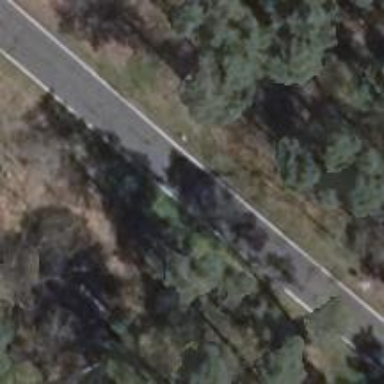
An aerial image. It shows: Tertiary road with asphalt surface.